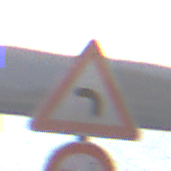
Verkehrszeichen: KurveLinks
Zusatzzeichen unten: VerbotUeberholenEinspurigeFahrzeuge
Umgebung: Outdoor, RoadRail
Tageszeit: SunriseSunset
Wetter: PartlyCloudy
Licht: Natural
Jahreszeit: NotSpecified
Kontrast: LowContrast